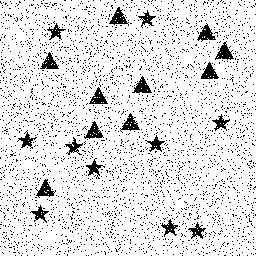
Squares: 0
Triangles: 10
Stars: 10
Total shapes: 20